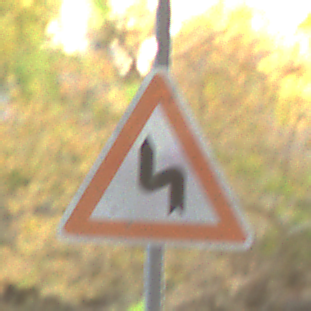
Verkehrszeichen: DoppelkurveZunaechstLinks
Umgebung: Outdoor, Urban
Tageszeit: Midday
Wetter: Clear
Licht: Natural
Jahreszeit: NotSpecified
Kontrast: LowContrast